Question: how do i get the image here to stick up against the top image, rather then break in to a new line if one of the images does not fit.
'''
http://www.hotchinesebabes.com/
'''
The site IS safe for work, there are no females, or naked females on the site.
Here is an example of what i want to do:

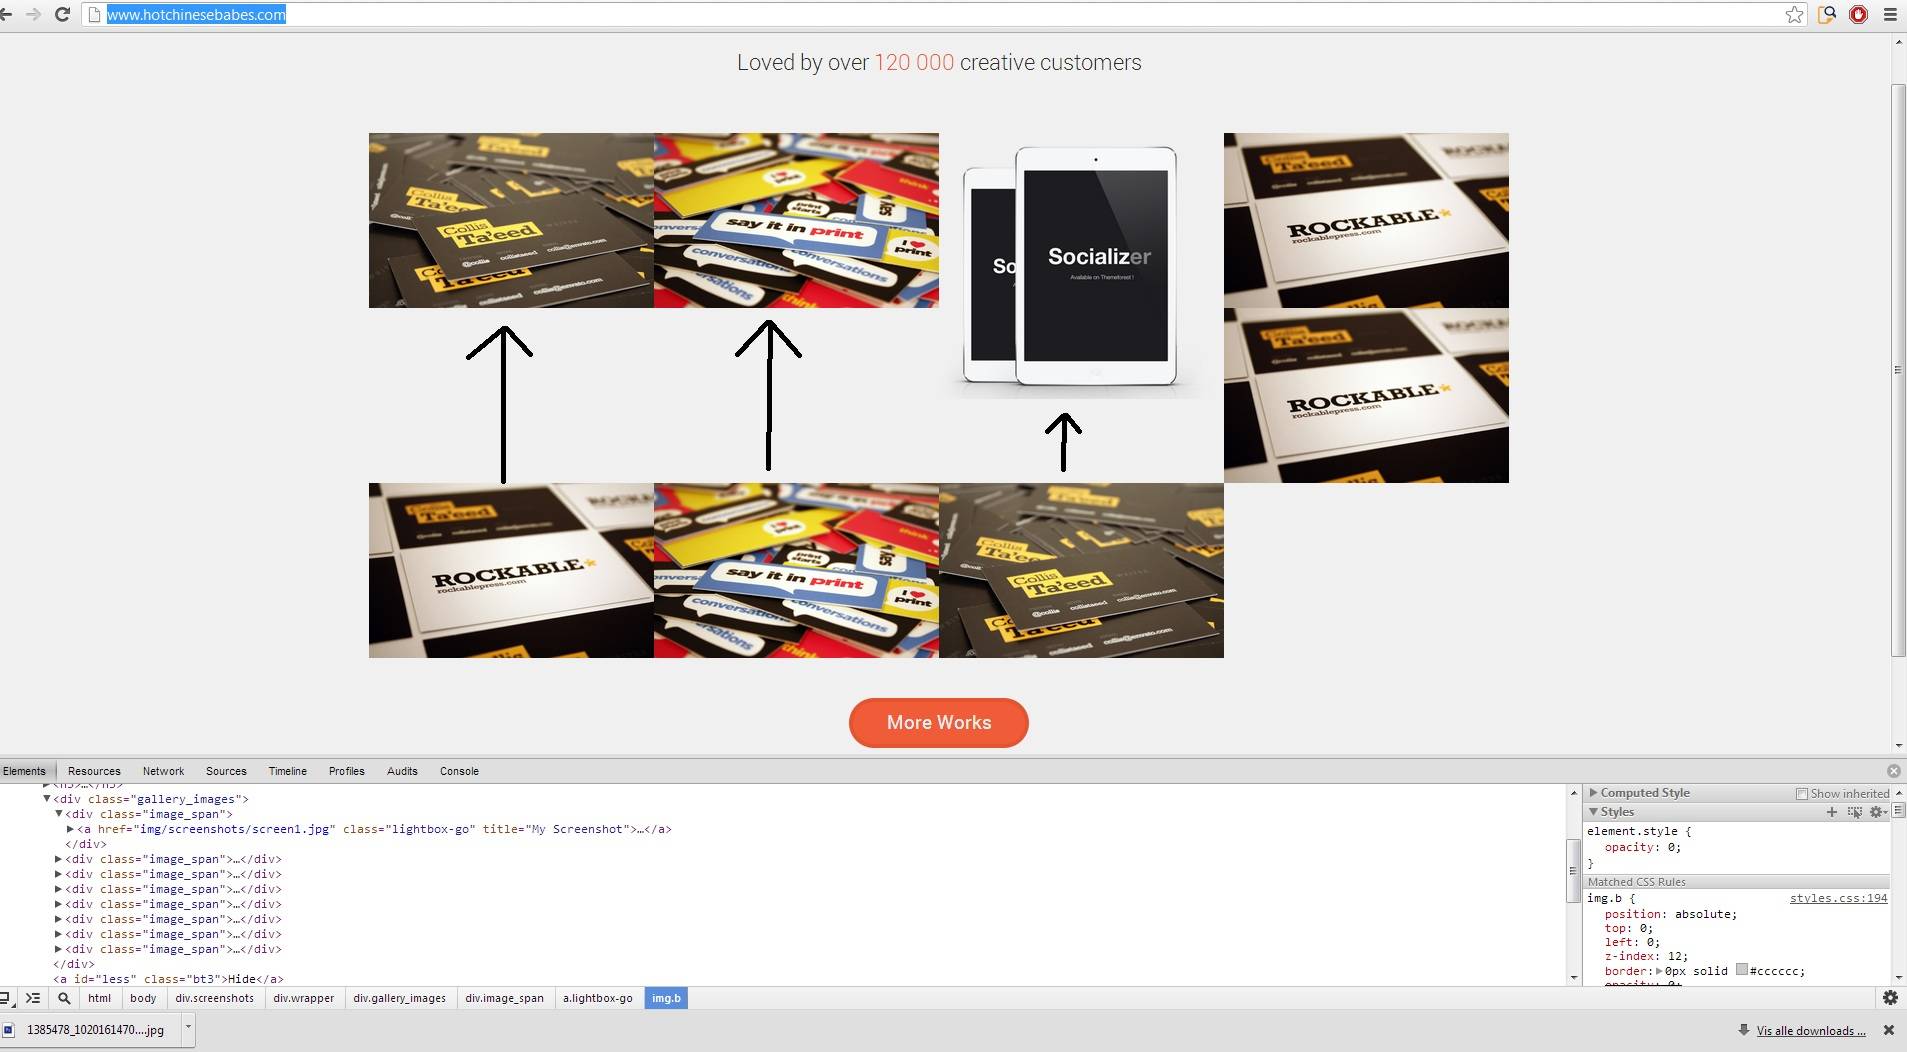
Answer: Why don't you use calculation algorithms that alter the layout with jQuery to get the layout you desire.
For example, check out these plugins:
- <URL>
This will save you lots of time and some of the plugins even have animations!
I hope this helps you out! Good luck!